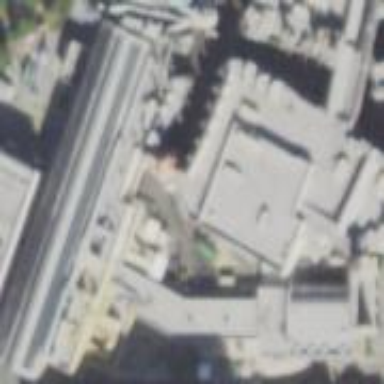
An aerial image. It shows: Building serving as public transport and railway station.